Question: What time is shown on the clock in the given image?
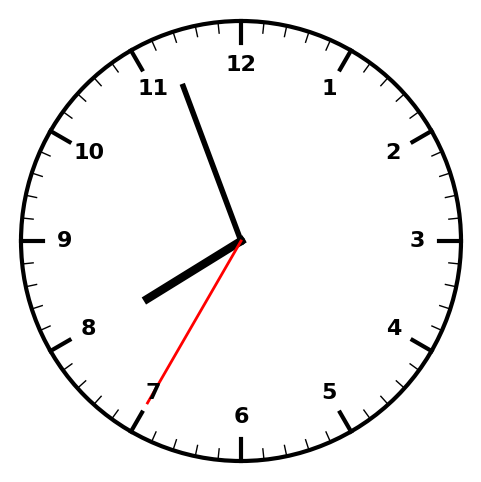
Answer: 07:56:35